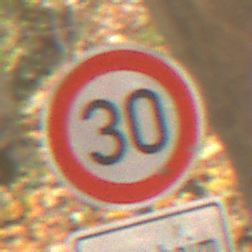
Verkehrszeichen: Geschwindigkeit30
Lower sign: HinweisDurchVerbaleAngabe10
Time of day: MorningAfternoon
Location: Outdoor (Nature)
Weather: Overcast
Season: Autumn
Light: Natural